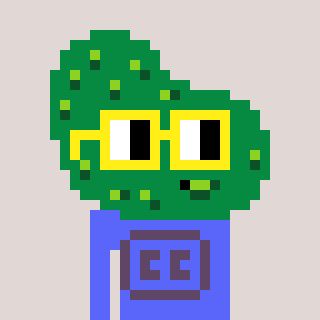
a pixel art character with square yellow glasses, a pickle-shaped head and a purple-colored body on a warm background